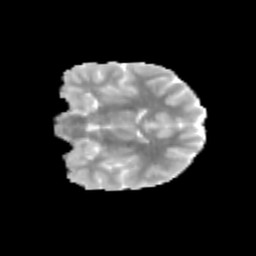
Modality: MD
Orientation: coronal
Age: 12
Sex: female
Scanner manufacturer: siemens
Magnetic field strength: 3 T
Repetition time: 3.8 s
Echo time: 0.07 s